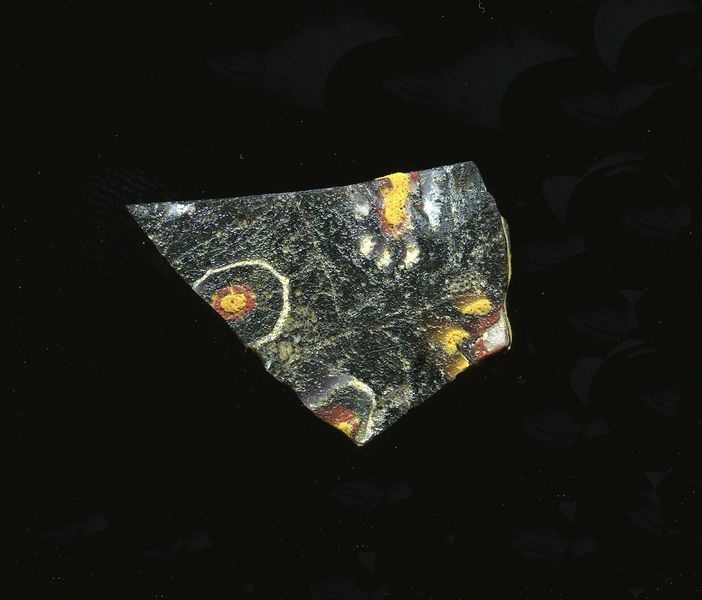
Titel: Mosaikglasfragment
Standort: Hamburg
Institution: Museum für Kunst und Gewerbe Hamburg
Schlagwörter: glas, antike, technik, mosaik, wandschmuck, kaiserzeit, blumenornamente, bodenbeläge, frühe kaiserzeit, prinzipat, römische, millefiori, mittlere, späte